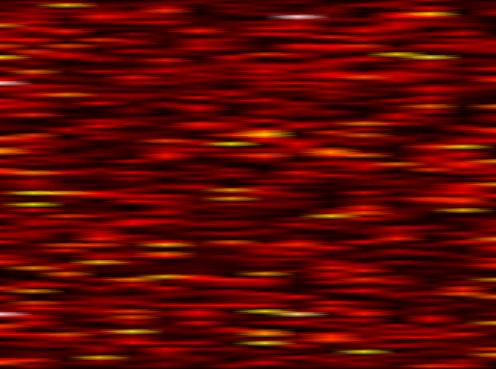
Label: UFMC